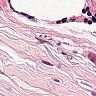
Metastatic tissue present: no